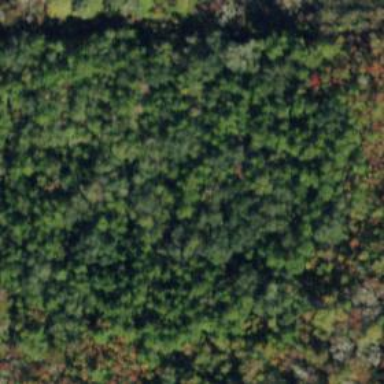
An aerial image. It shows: Mixed woodland area with various types of leaves.